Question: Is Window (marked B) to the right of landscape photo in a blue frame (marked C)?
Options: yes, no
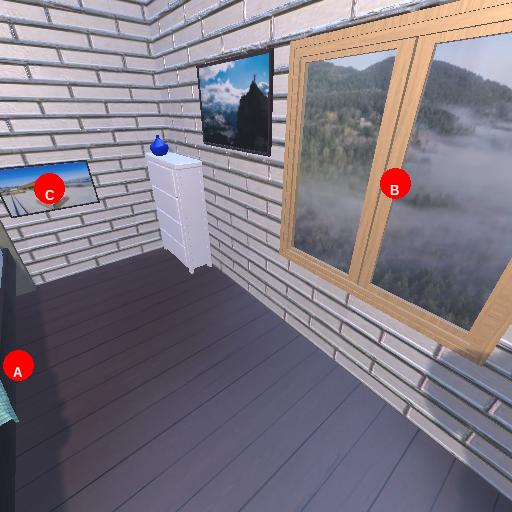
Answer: yes